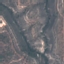
Label: HerbaceousVegetation